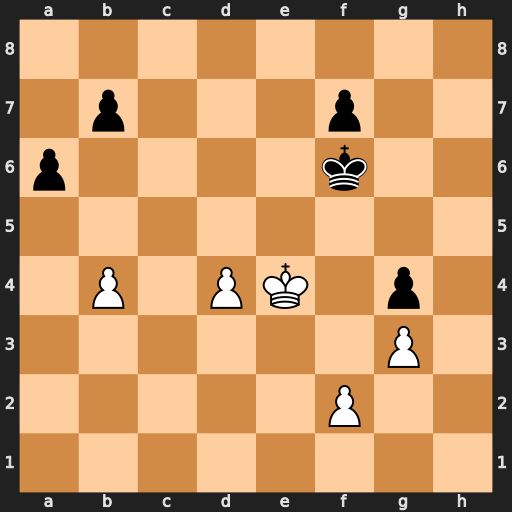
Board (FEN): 8/1p3p2/p4k2/8/1P1PK1p1/6P1/5P2/8
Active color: w
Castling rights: -
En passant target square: -
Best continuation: Kd5 Ke7 Kc5